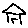
Label: house